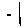
Label: line